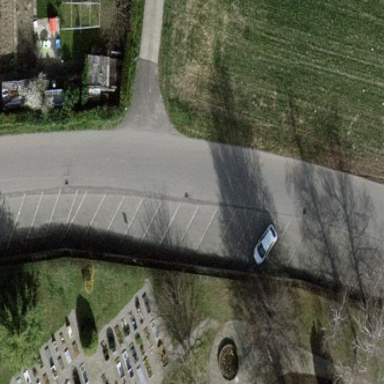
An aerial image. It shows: Street-side parking area.